Aerial crown-view tile of a tropical tree (Barro Colorado Island, Panama), acquired 20250317:
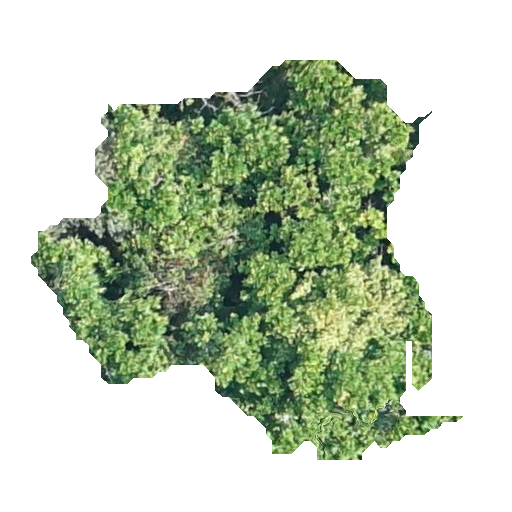
Species: Anacardium excelsum
GBIF accepted scientific name: Anacardium excelsum
Crown area: 157.937 m²